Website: bh-photo
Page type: payment
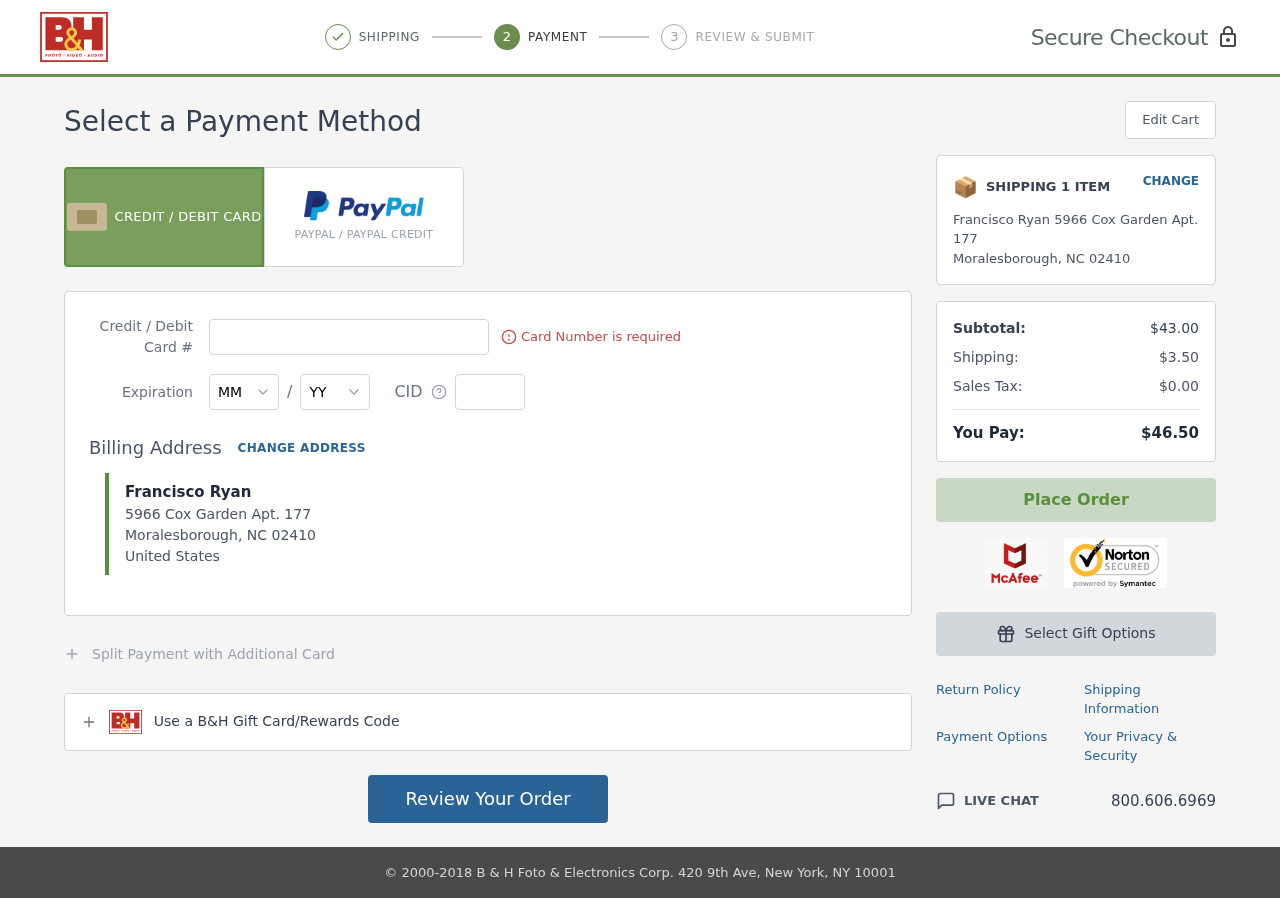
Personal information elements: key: PII_CARD_CVV
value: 243
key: PII_CARD_EXPIRY_MONTH
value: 11
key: PII_CARD_EXPIRY_YEAR
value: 27
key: PII_CARD_NUMBER
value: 4862 4194 3910 3608
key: PII_CITY
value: Moralesborough
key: PII_COUNTRY
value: United States
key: PII_FULLNAME
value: Francisco Ryan
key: PII_POSTCODE
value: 02410
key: PII_STATE_ABBR
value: NC
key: PII_STREET
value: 5966 Cox Garden Apt. 177
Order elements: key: ORDER_NUM_ITEMS
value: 1
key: ORDER_SUBTOTAL
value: $43.00
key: ORDER_SHIPPING_COST
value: $3.50
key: ORDER_TAX
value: $0.00
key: ORDER_TOTAL
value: $46.50